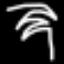
Label: palm tree